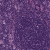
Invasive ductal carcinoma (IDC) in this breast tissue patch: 0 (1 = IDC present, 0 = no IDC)